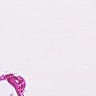
Metastatic tissue present: no